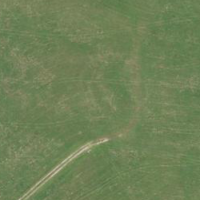
EUNIS habitat code: 25
Species observed at this site:
Pernis apivorus